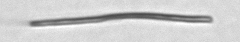
Label: fiber